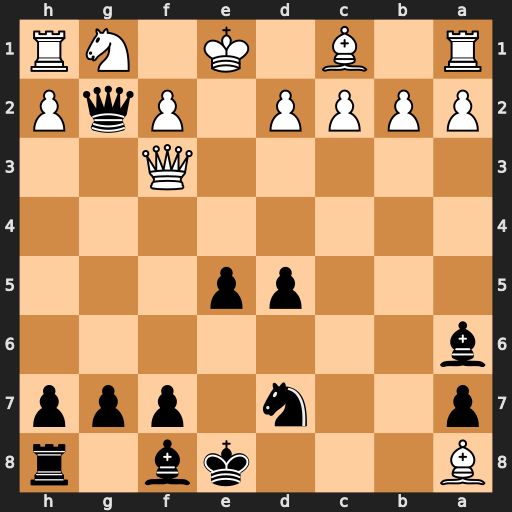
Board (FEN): B3kb1r/p2n1ppp/b7/3pp3/8/5Q2/PPPP1PqP/R1B1K1NR
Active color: b
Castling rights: KQk
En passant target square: -
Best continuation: Qf1#